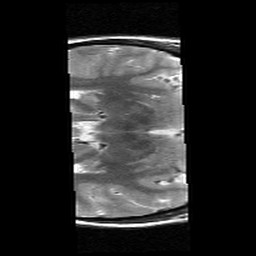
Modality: T2w
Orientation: axial
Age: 23
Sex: female
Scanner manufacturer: siemens
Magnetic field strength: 3 T
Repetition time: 6.26 s
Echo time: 0.064 s